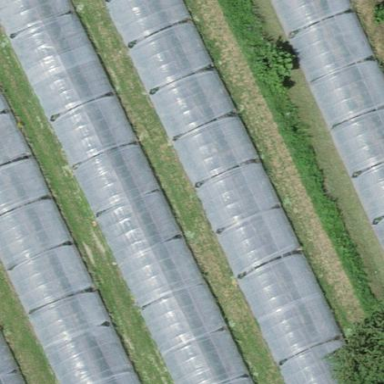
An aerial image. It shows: Greenhouse.